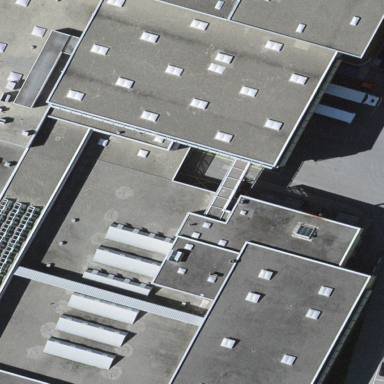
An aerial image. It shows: Industrial building.